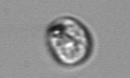
Label: Dinophyceae